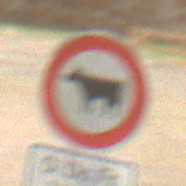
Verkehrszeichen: VerbotViehtrieb
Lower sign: ZeitangabenMitBeschraenkungAufWochentage3
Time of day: Midday
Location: Outdoor (Suburban)
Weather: PartlyCloudy
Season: NotSpecified
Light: Natural